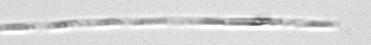
Label: Leptocylindrus